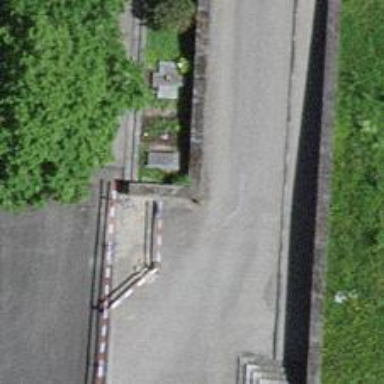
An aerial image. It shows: Wall barrier.